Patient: sex F, age 71
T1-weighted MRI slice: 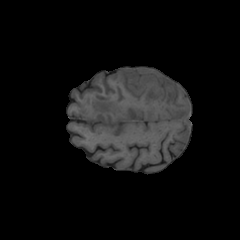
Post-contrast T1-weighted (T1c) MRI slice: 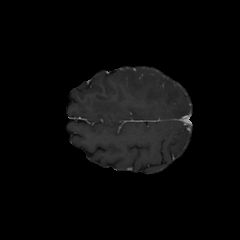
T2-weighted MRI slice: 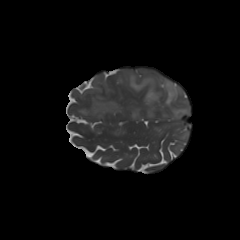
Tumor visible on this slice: yes
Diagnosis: Glioblastoma, IDH-wildtype
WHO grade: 4